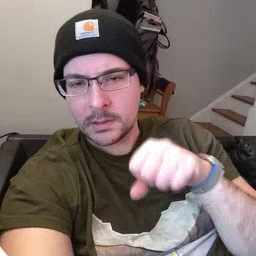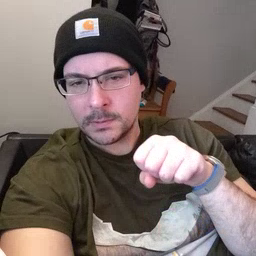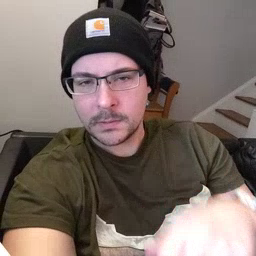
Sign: yes